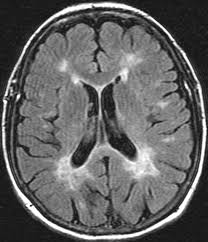
Label: notumor